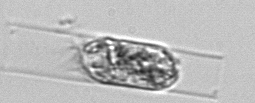
Label: Eutintinnus